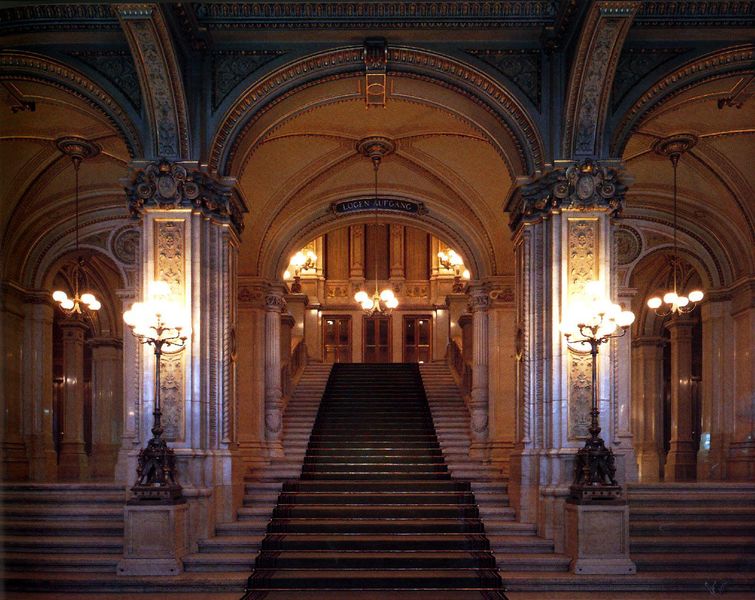
Titel: Staatsoper in Wien
Künstler: Eduard van der Nüll
Standort: Wien (EU - AUT)
Schlagwörter: lampe, lampen, licht, marmor, raum, säule, säulen, tür, gebäude, schloss, teppich, kirche, gold, innen, theater, bogen, türen, saal, treppe, treppen, verzierung, leuchter, aufgang, stufe, stufen, halle, foto, bögen, gewölbe, balustrade, inneres, rundbögen, treppenhaus, absatz, repräsentativ, deckengewölbe